Interaction volume radius: 10 \u00c5
Interaction volume height: 40 \u00c5
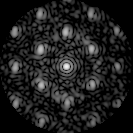
Disorder parameter: 0.4132